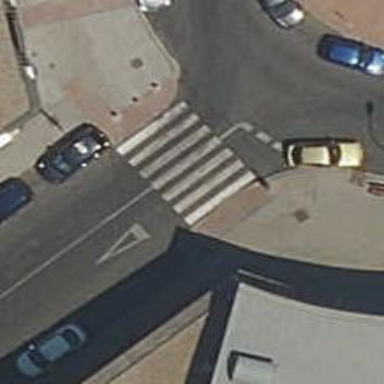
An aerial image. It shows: Zebra crossing for pedestrians.